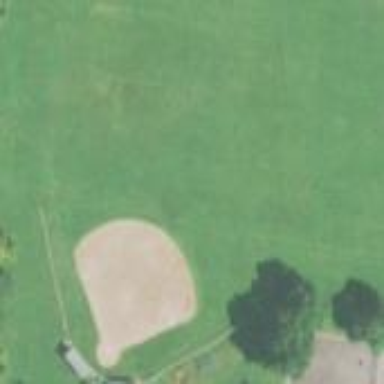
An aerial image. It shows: Softball pitch for leisure sports.